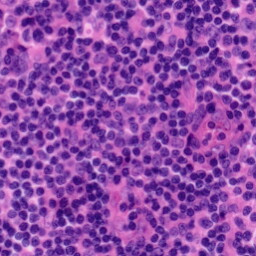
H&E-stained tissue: Tonsil